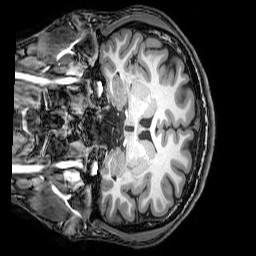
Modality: T1w
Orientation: coronal
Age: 23
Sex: male
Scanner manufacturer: philips
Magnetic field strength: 3 T
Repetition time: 0.008113 s
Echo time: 0.003709 s